Field crop: maize
Growth stage: 1
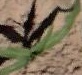
Species: maize